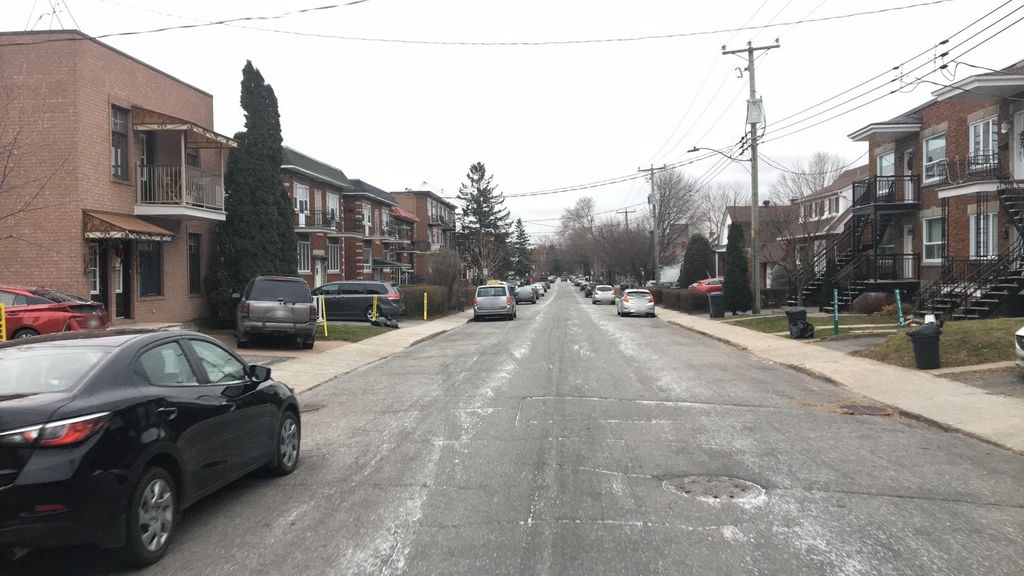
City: montreal